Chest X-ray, AP view. Patient: 56 years old, sex M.
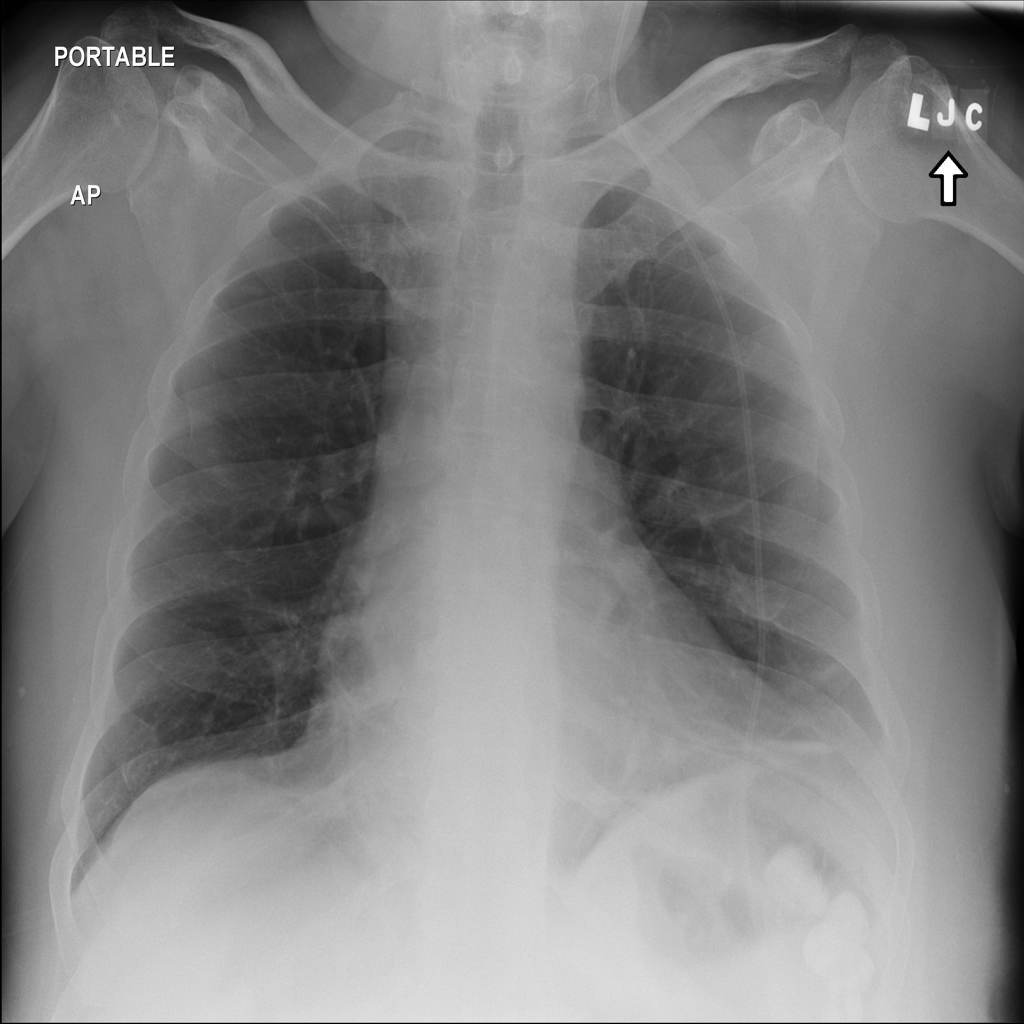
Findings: No Finding